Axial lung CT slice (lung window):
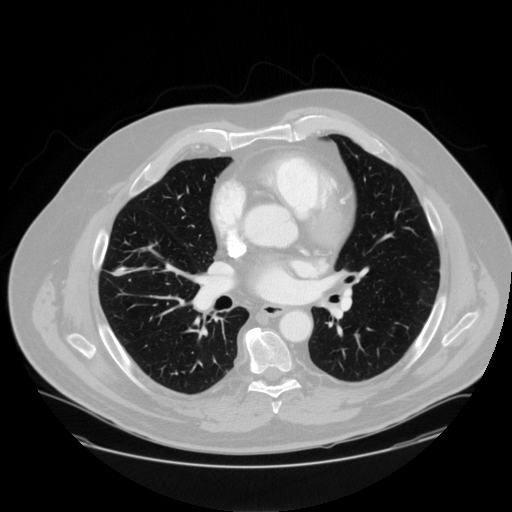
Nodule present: no